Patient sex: M
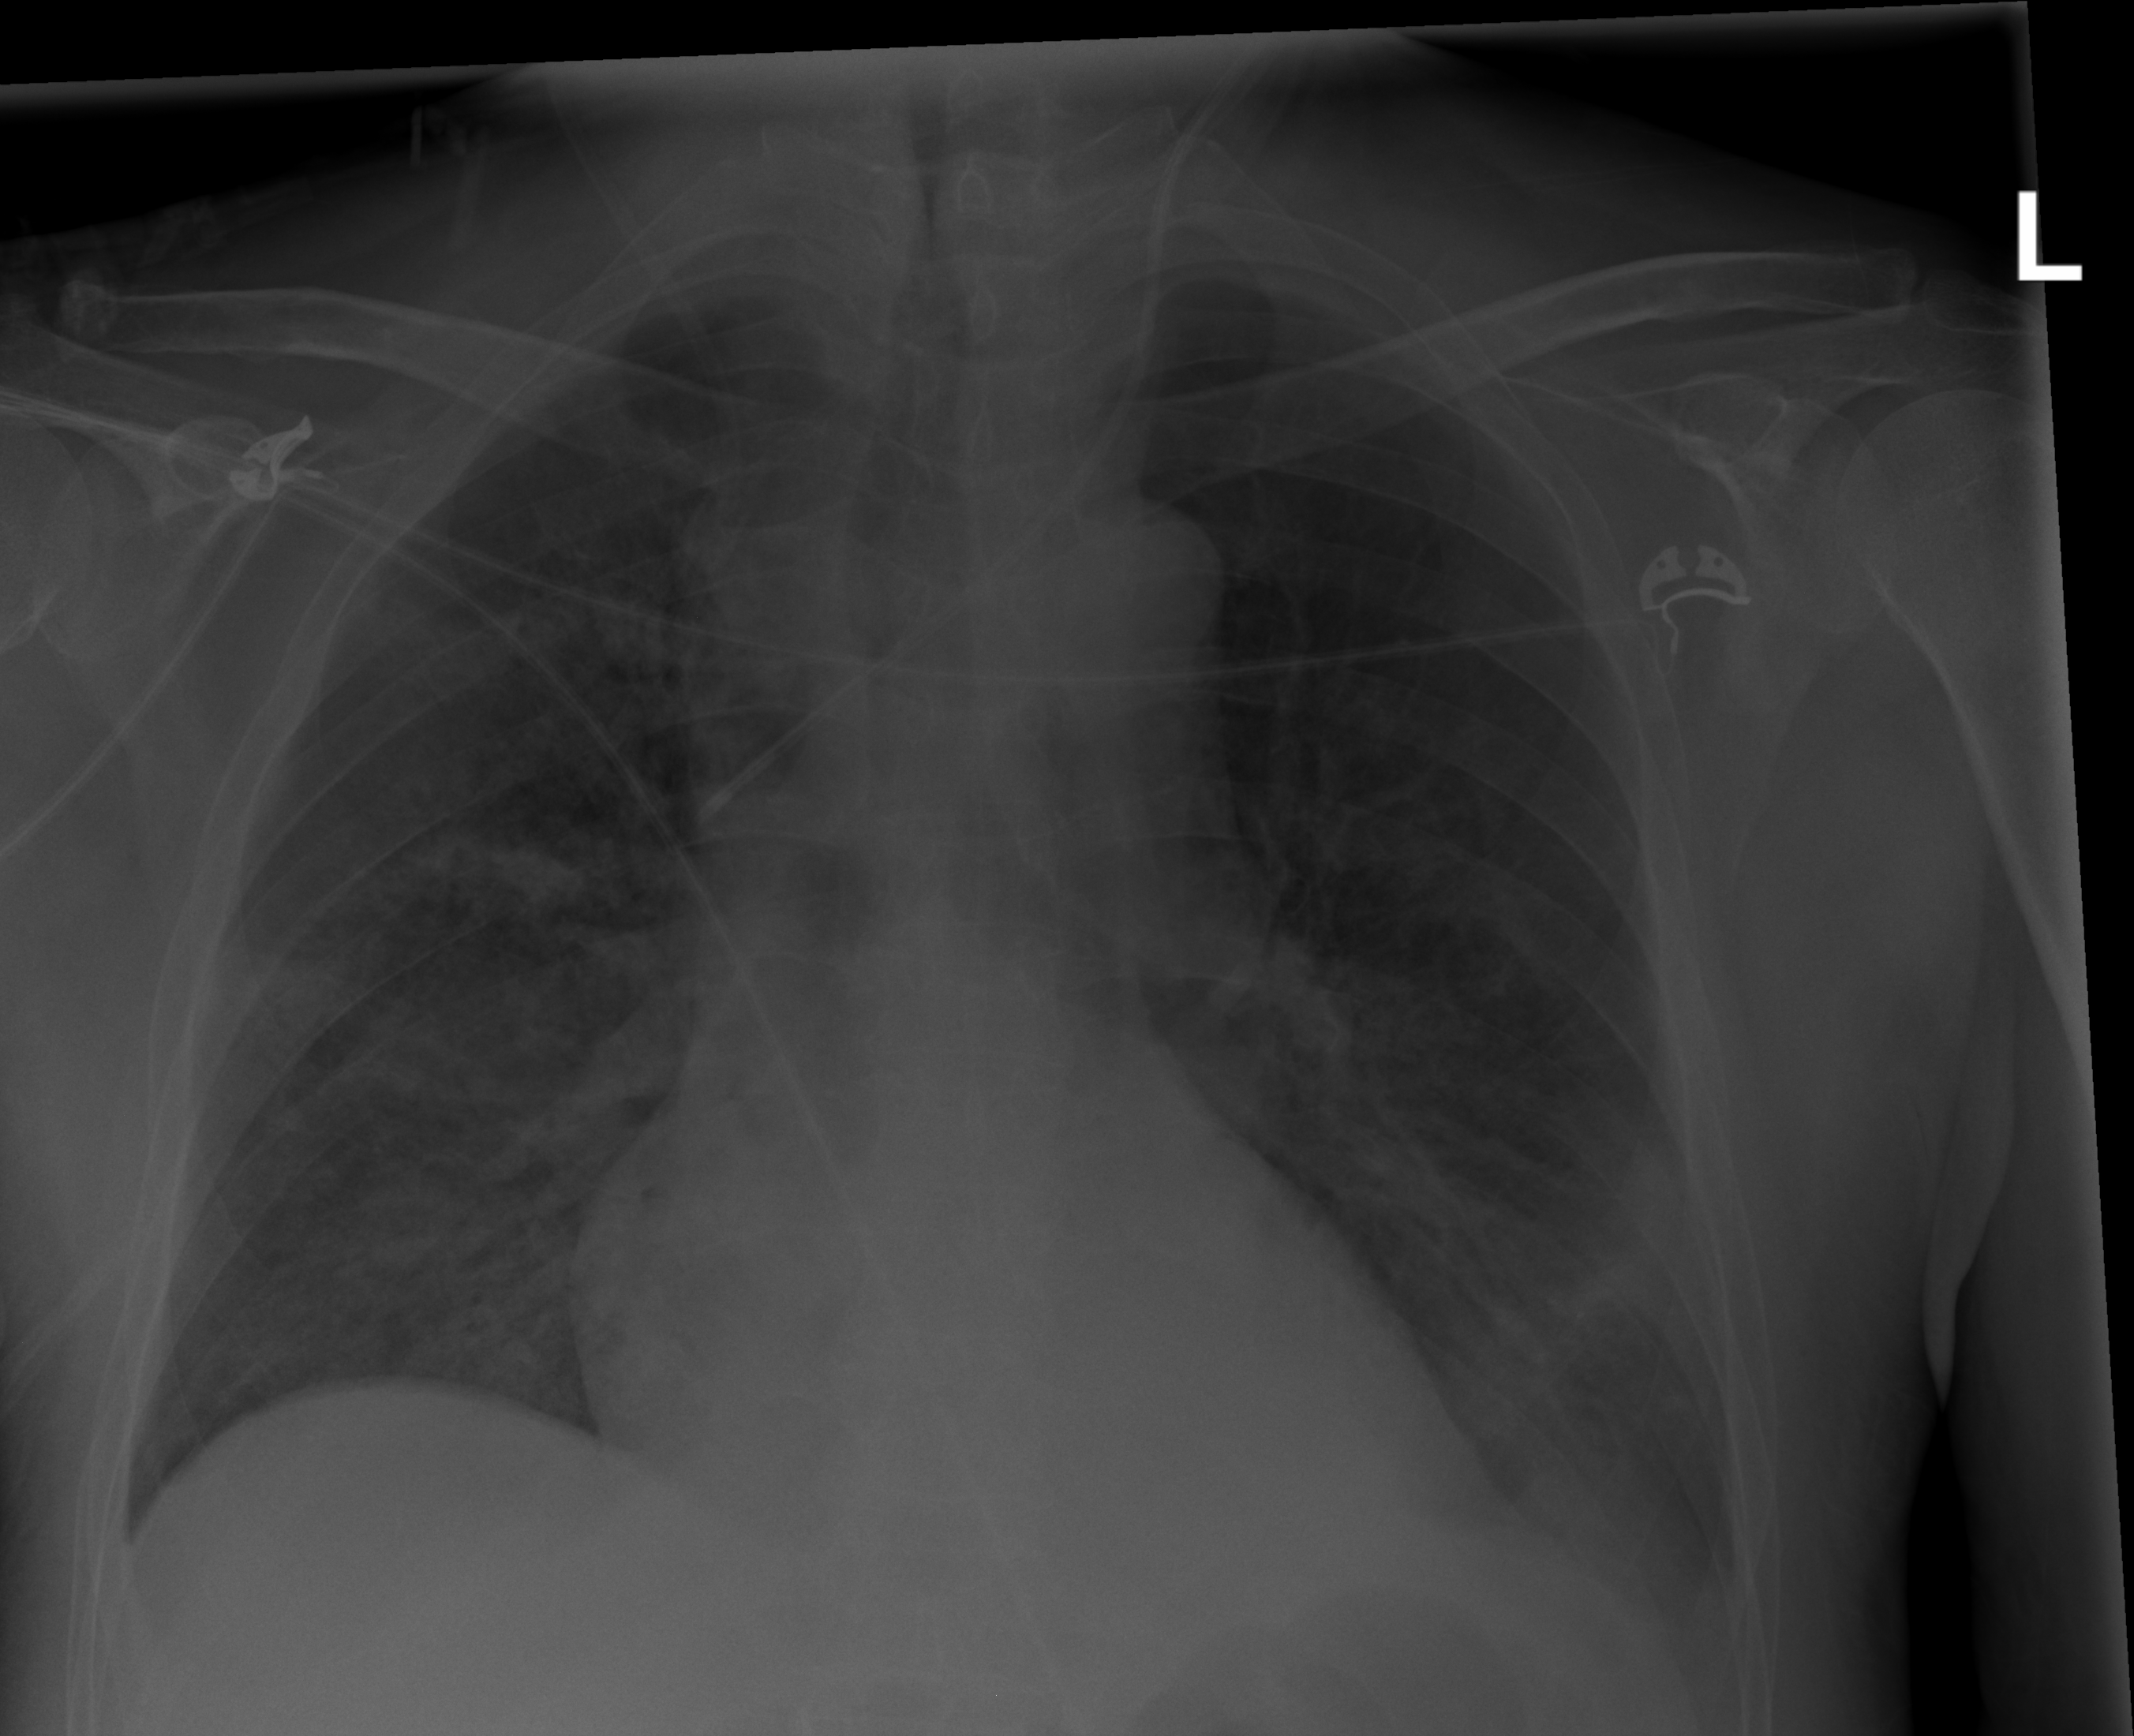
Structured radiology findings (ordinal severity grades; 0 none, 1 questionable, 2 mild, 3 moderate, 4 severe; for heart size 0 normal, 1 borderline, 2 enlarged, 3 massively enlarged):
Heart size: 1
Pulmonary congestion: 0
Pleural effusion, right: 0
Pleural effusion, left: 1
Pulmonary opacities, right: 2
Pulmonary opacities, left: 2
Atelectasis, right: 2
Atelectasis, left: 2